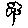
Label: flower